Question: According to the documentation for sharepoint apps, we need to always append the SP Host web url, so that the app can get the context from the host web.
The Sharepoint Context provider and the token help class autoamtically detects this querystring value and creates the context.
In my asp.net mvc sharepoint app, I have this code:
'''
public ActionResult InstallDesignPackage()
{
// Use TokenHelper to get the client context and Title property.
// To access other properties, the app may need to request permissions
// on the host web.
var spContext = SharePointContextProvider.Current.GetSharePointContext(HttpContext);
// Publishing feature GUID to use the infrastructure for publishing
Guid PublishingFeature = Guid.Parse("f6924d36-2fa8-4f0b-b16d-06b7250180fa");
// The site-relative URL of the design package to install.
// This sandbox design package should be uploaded to a document library
// for practical purpose this can be a configuration setting in web.config.
string fileRelativePath = @"/sites/devsite/brand/Dev.wsp";
//string fileUrl = @"https://xxx.sharepoint.com/_catalogs/solutions/LV%20Team%20Site%20Design%20Package-1.0.wsp";
using (var clientContext = spContext.CreateUserClientContextForSPHost())
{
// Load the site context explicitly or while installing the API, the path for
// the package will not be resolved.
// If the package cannot be found, an exception is thrown.
var site = clientContext.Site;
clientContext.Load(site);
clientContext.ExecuteQuery();
// Validate whether the Publishing feature is active.
if (Helpers.FeatureHelper.IsSiteFeatureActivated(clientContext, PublishingFeature))
{
DesignPackageInfo info = new DesignPackageInfo()
{
PackageGuid = Guid.Empty,
MajorVersion = 1,
MinorVersion = 1,
PackageName = "Dev"
};
Console.WriteLine("Installing design package ");
DesignPackage.Install(clientContext, clientContext.Site, info, fileRelativePath);
clientContext.ExecuteQuery();
Console.WriteLine("Applying design package");
DesignPackage.Apply(clientContext, clientContext.Site, info);
clientContext.ExecuteQuery();
}
}
return View();
}
'''
It just gets the not hidden sharepoint list from the host web.
However, this is not the only page in my app of course, I want to have a navigation to other pages.
In asp.net mvc I have seen they render the links like this:
'''
<div class="navbar">
<div class="container">
<ul class="nav navbar-nav">
<li>@Html.ActionLink("About", "About", "Home")</li>
<li>@Html.ActionLink("Contact", "Contact", "Home")</li>
<li>@Html.ActionLink("Install Design Package", "InstallDesignPackage", "Home")</li>
</ul>
</div>
</div>
'''
When you check the link this generates, it doesnt use the querystring SPHostUrl
Check screenshot below, check the bottom of the screenshot for the link generated, you see it has no query string parameters, which means I wouldnt be able to get the sharepoint context tehre.
The question is:
How can I render the links the correct way so that they always get the correct querystring parameters and values in all pages??

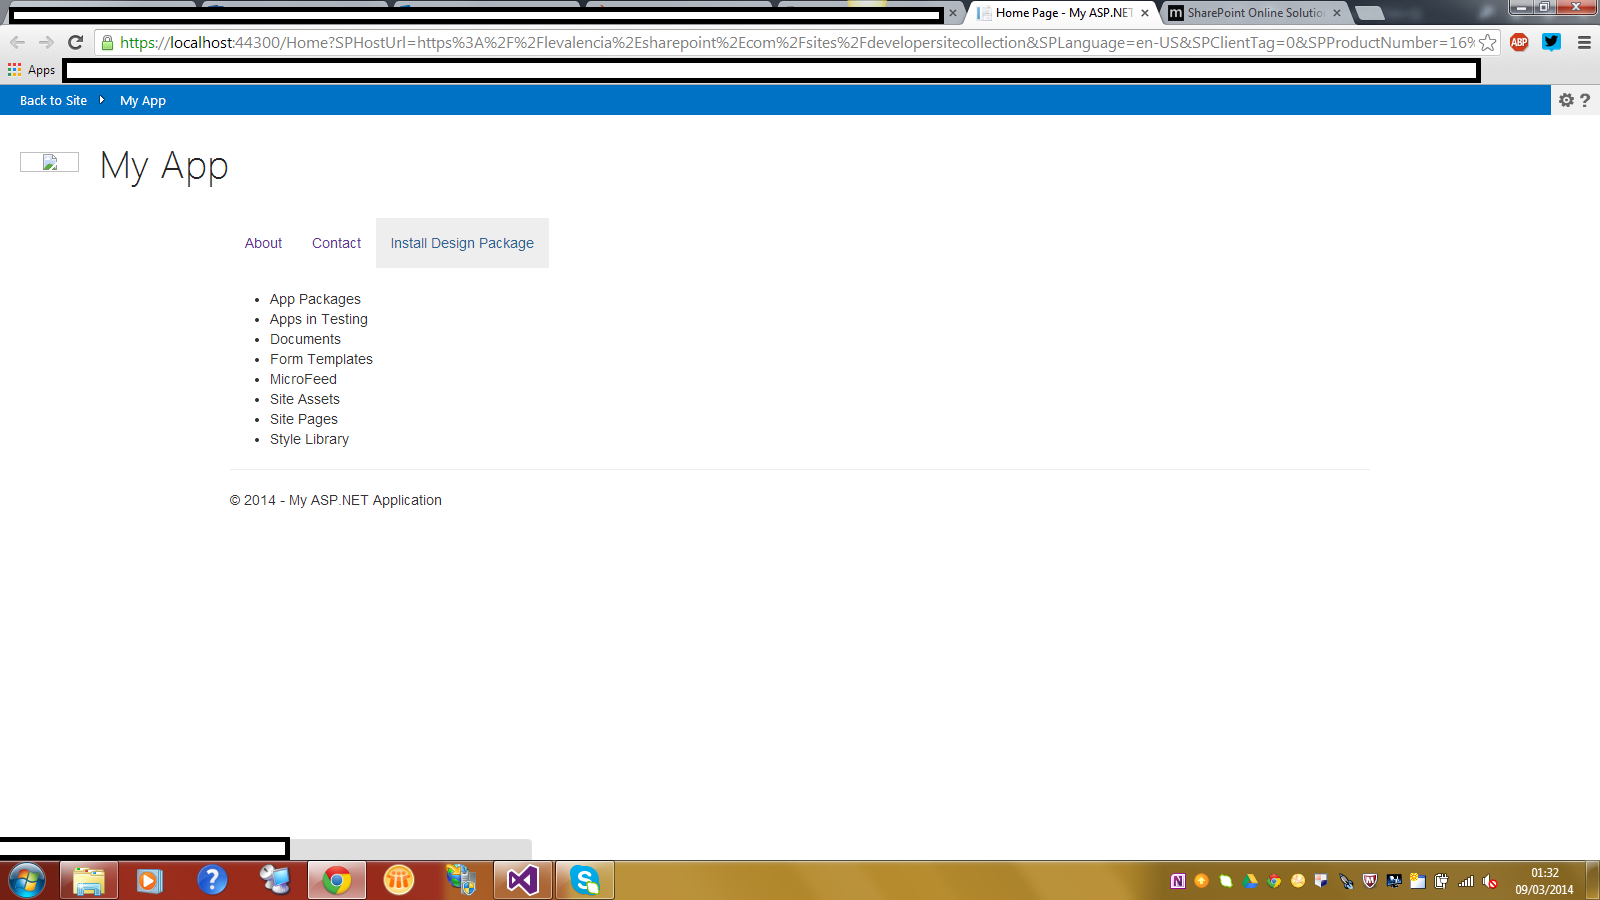
Answer: After several days, this was pretty simple, but it was really hard to find a resource with the same problem I was having.
1st. The controller action needs to be surrounded with this attribute
'''
[SharePointContextFilter]
'''
2nd. The Action Links needs to be generated this way.
'''
<li>@Html.ActionLink("Install Design Package", "InstallDesignPackage", "Home", new { SPHostUrl = SharePointContext.GetSPHostUrl(HttpContext.Current.Request).AbsoluteUri },null)</li>
'''
If you feel like reading the entire story, I have documented it on my blog over here:
<URL>